Brain MRI, t2w sequence, axial 2D slice.
Patient: age 55, sex F, weight 75 kg, height 1.7 m
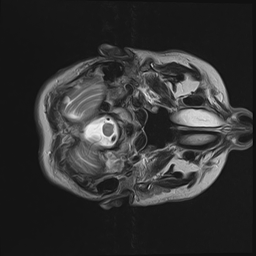